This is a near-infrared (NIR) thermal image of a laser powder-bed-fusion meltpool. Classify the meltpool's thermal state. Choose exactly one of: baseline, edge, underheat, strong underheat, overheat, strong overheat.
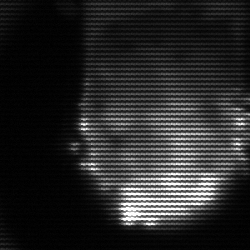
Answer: baseline